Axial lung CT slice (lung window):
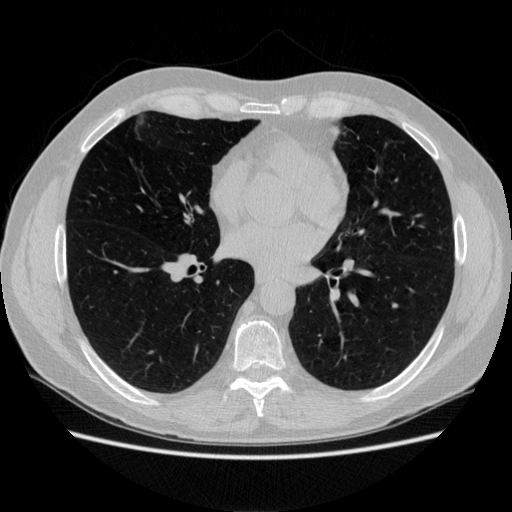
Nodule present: no